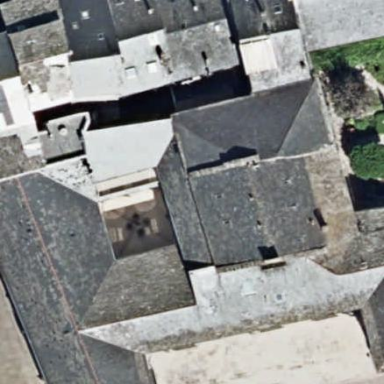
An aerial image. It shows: Parish church building.